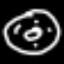
Label: donut